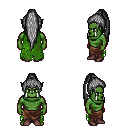
a pixel art fantasy rpg character, male body template, orc, green skin, green tattered cape, robe skirt, gray extra-long topknot hairstyle, maroon shoes, four views (front, back, left, right), 2x2 character sprite sheet, small pixel art, hard edges, no anti-aliasing